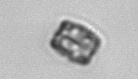
Label: Thalassiosira